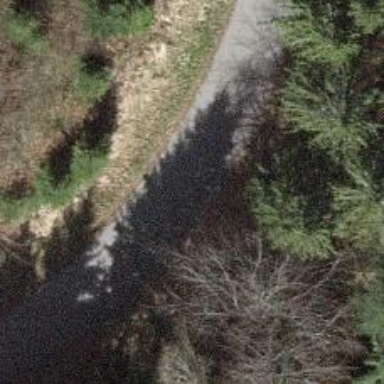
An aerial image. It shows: Unclassified road.